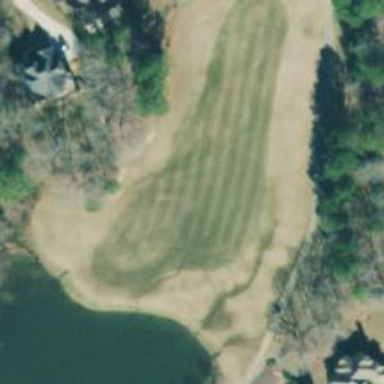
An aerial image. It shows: View of golf hole.